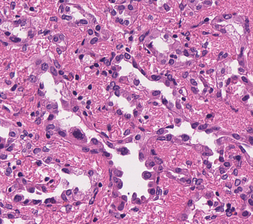
Tumor epithelial tissue: yes
Tumor-associated stroma tissue: yes
Normal tissue: no